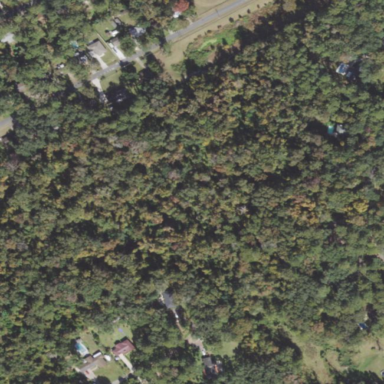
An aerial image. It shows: Mixed woodland with various types of leaves.